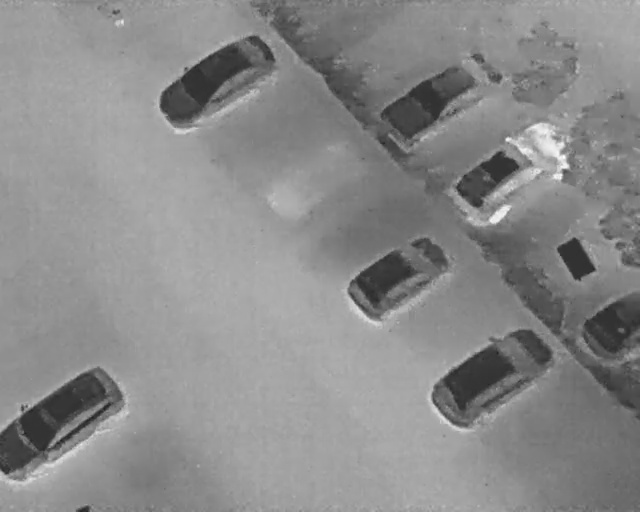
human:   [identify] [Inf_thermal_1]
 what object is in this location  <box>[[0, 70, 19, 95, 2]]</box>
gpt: <ref>1 large car at the bottom left</ref>

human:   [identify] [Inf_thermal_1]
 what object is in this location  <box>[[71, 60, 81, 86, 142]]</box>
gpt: <ref>1 large car at the bottom right</ref>